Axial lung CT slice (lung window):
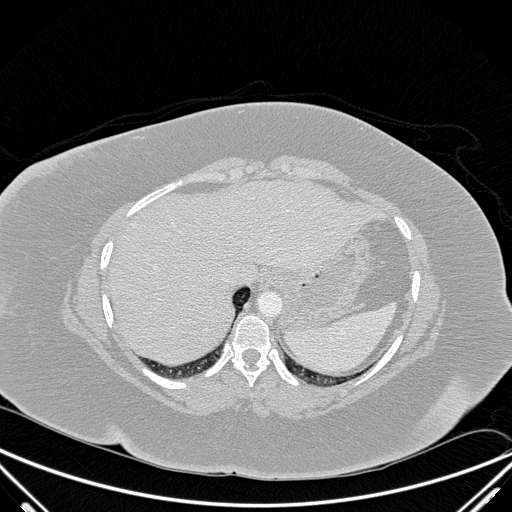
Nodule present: no